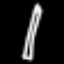
Label: pencil